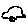
Label: car